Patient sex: M
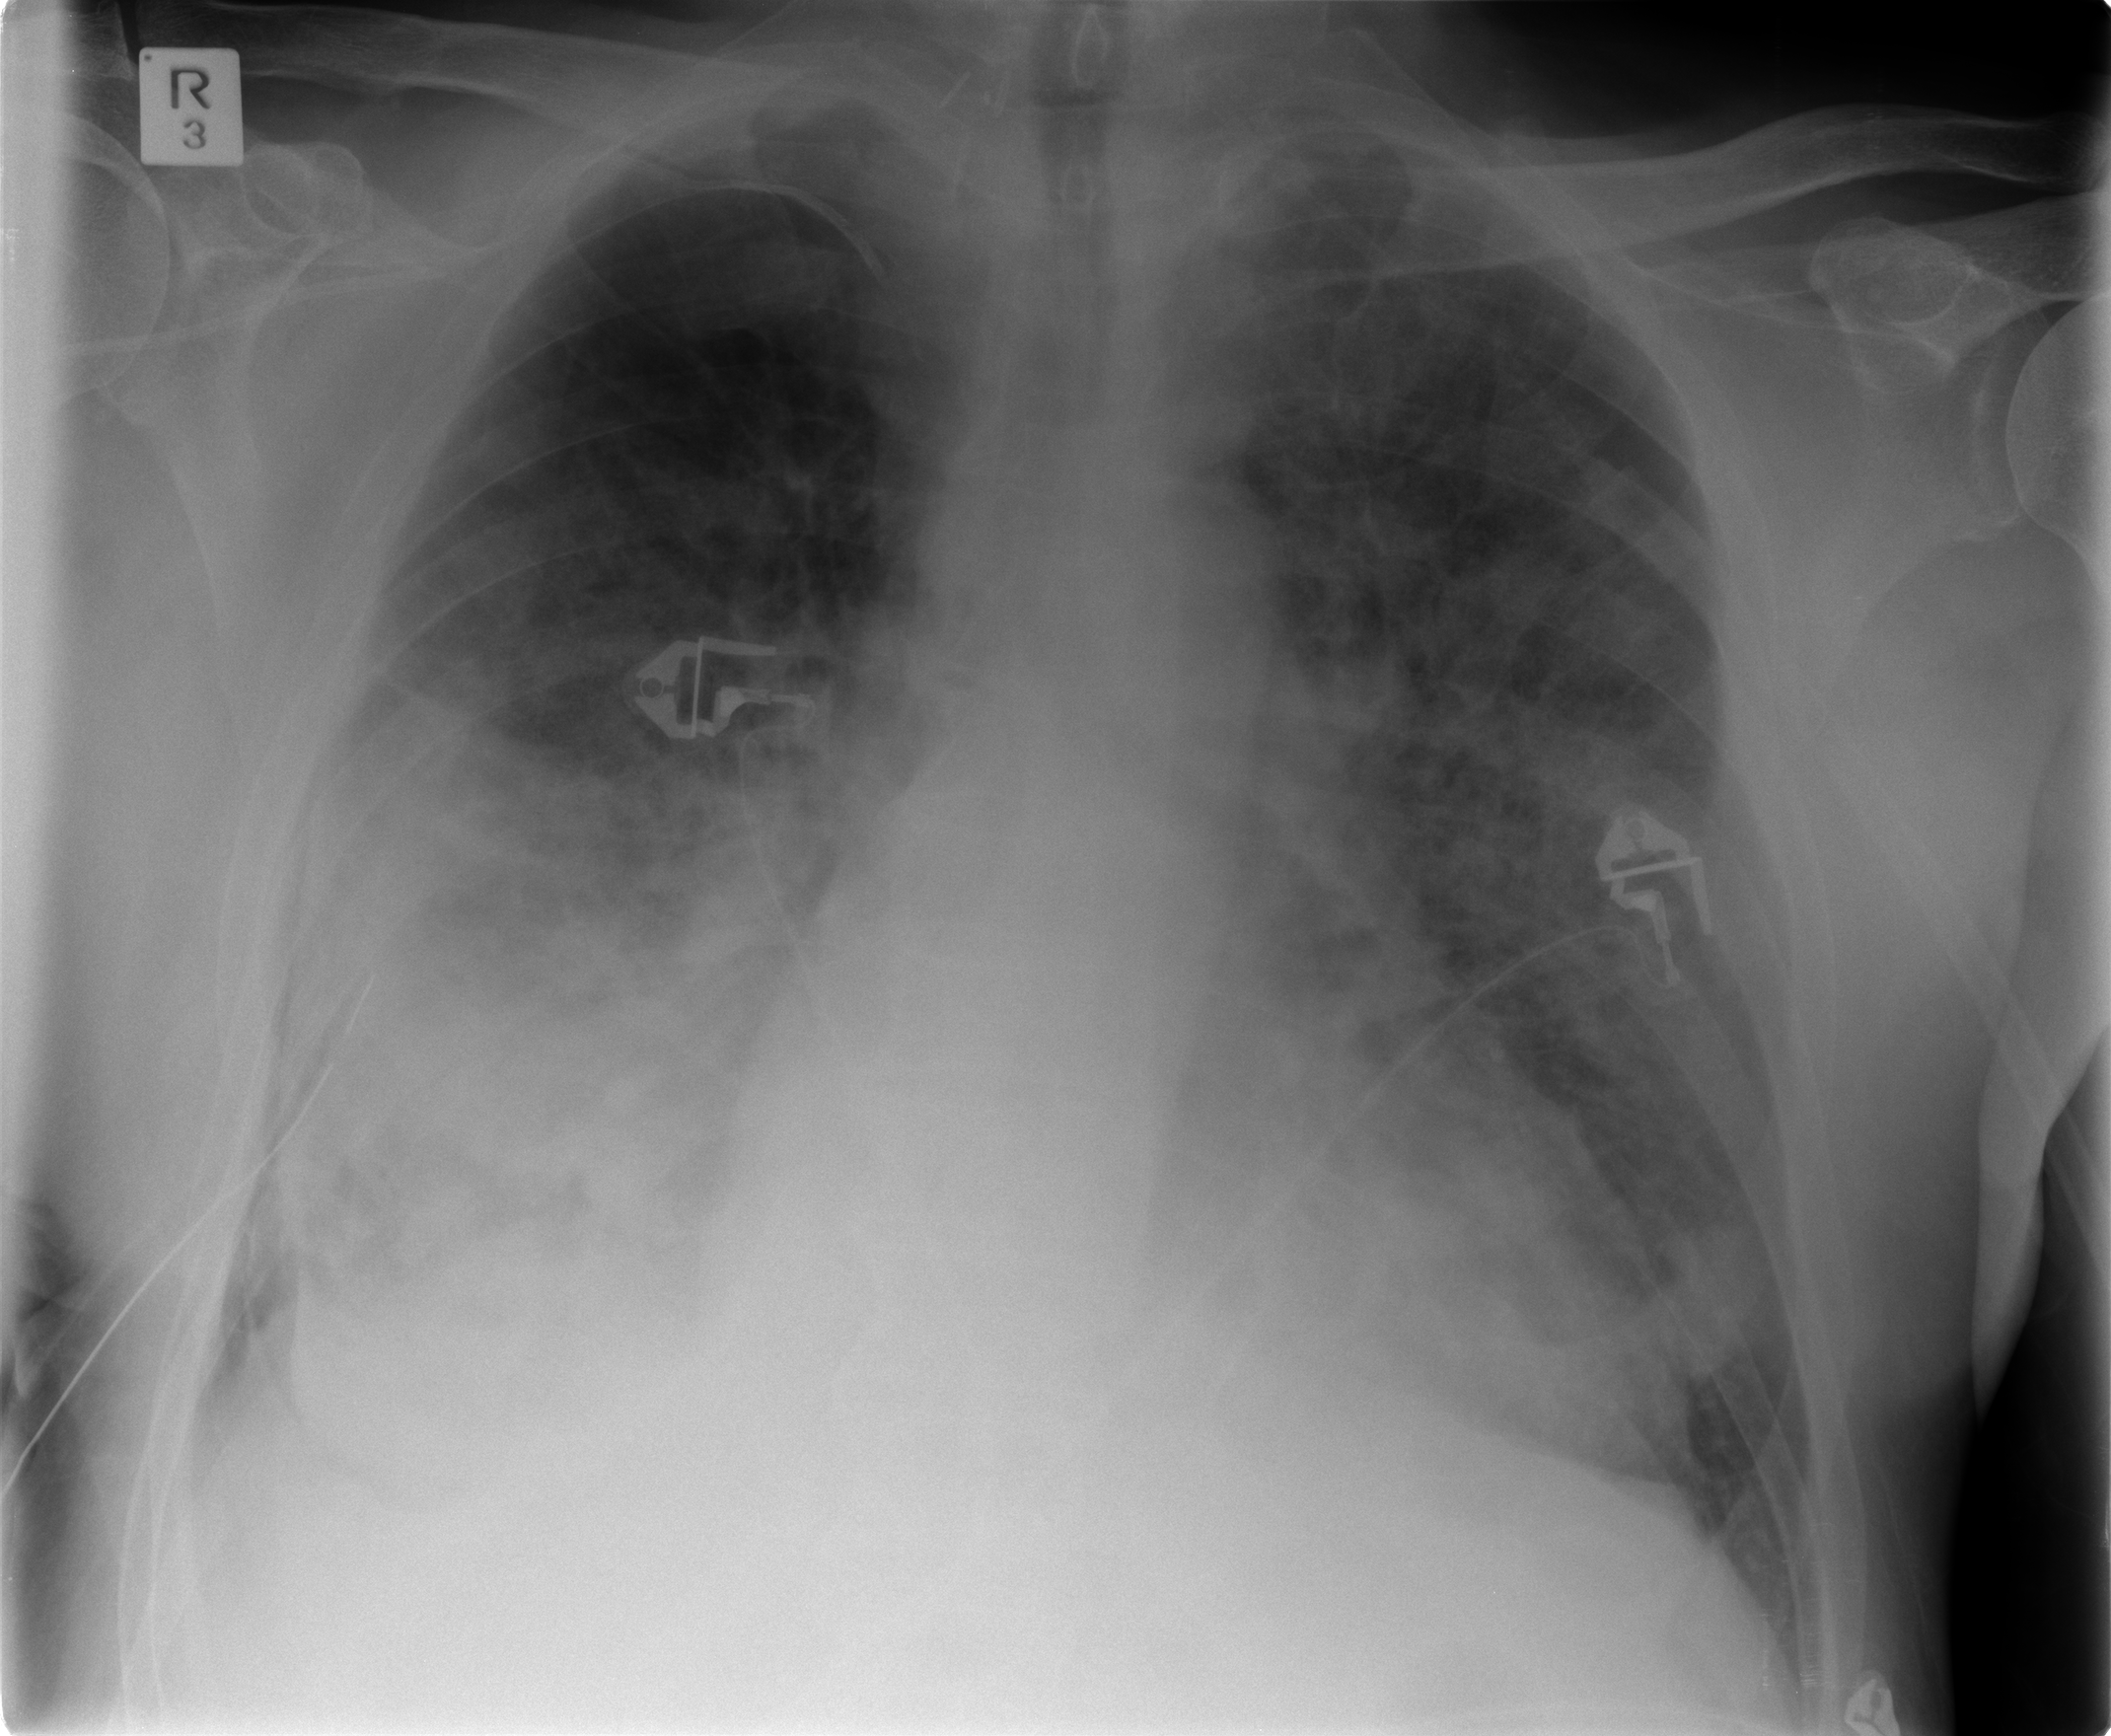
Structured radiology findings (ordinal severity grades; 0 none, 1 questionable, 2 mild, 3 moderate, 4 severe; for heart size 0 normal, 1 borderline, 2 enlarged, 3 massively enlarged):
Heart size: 2
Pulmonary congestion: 2
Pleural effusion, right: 3
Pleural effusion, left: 3
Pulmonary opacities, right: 3
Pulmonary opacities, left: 3
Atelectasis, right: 2
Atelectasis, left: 2